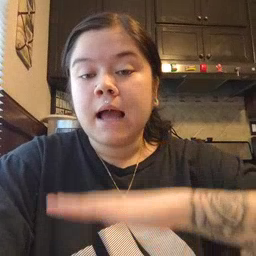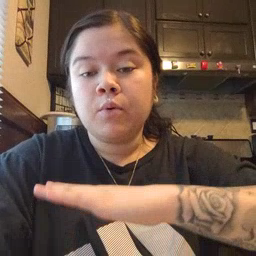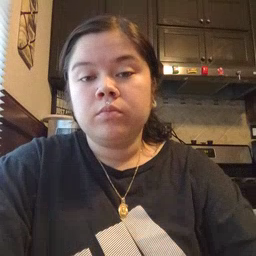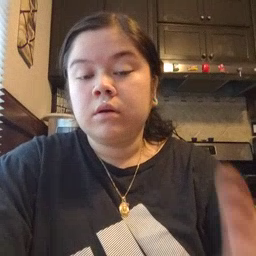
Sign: table